Field crop: tomato
Growth stage: 1
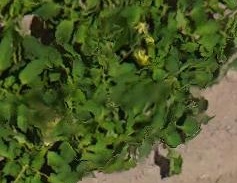
Species: tomato